Interaction volume radius: 5 \u00c5
Interaction volume height: 15 \u00c5
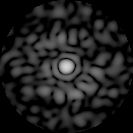
Disorder parameter: 0.8779